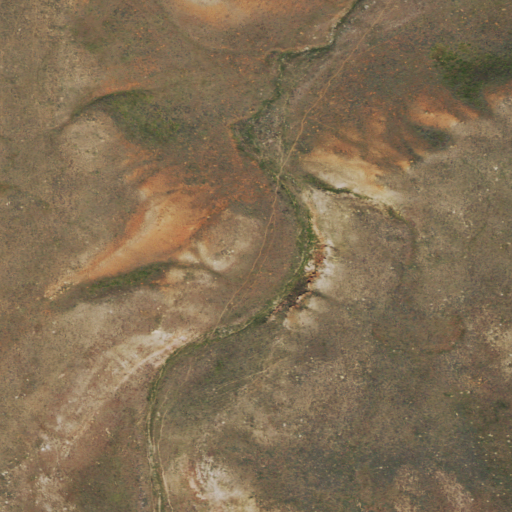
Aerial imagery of valley in Wyoming named Stove Creek Canyon containing shrub and grassland